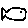
Label: fish